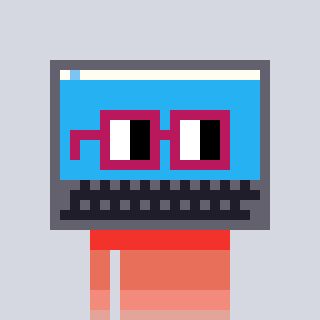
a pixel art character with square dark red glasses, a laptop-shaped head and a bluegrey-colored body on a cool background